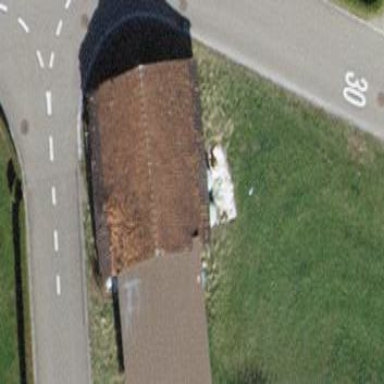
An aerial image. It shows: Shed.